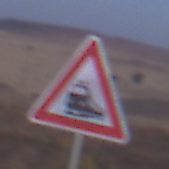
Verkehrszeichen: Bahnuebergang
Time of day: SunriseSunset
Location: Outdoor (Nature)
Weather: Clear
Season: NotSpecified
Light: Natural